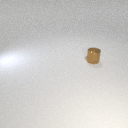
small brown metal cylinder